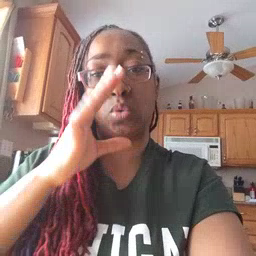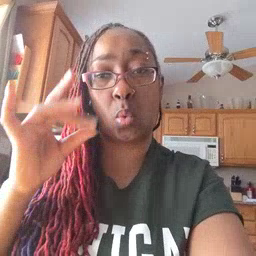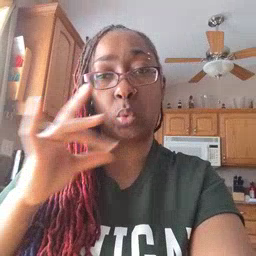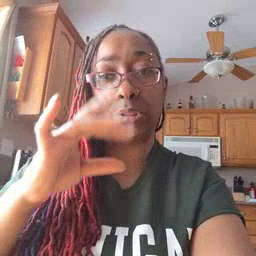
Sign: story